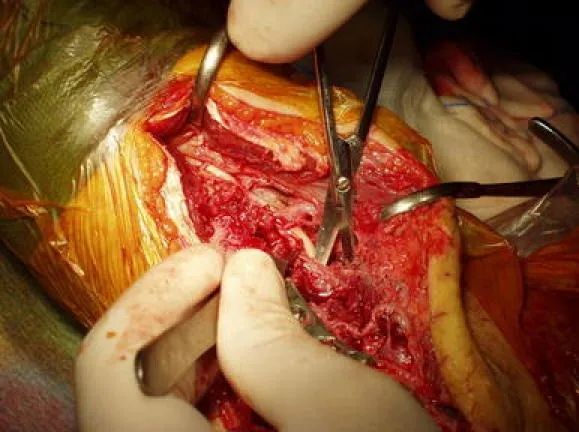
The radial nerve is proximally dissected so that its course on the posterior side of the humerus is clearly identified and the Y plate can be safety positioned.
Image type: medical_photograph (other_medical_photograph)